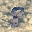
Label: 8